Question: I keep running into this increasingly annoying nuance when using a RadMaskedTextBox wherein once the field gains focus, the cursor doesn't seem to position itself at the beginning of the field. Instead I get something like this;

Which would come from for example, the code below. Notice in the example the cursor starts 7 spaces from the beginning of the field. Which is exactly the number of #'s I have set in my Mask to allow numeric input of 7 characters as shown below.
'''
<telerik:RadMaskedTextBox
Value="{Binding Path=Parameters.Blah, Mode=TwoWay}"
MaskType="Standard"
Placeholder=""
Mask="#######"/>
'''
How can I get the cursor back to the beginning of the field when it receives focus while keeping my numeric input length? I have the suspicion I'm missing an inane detail here. Thanks in advance.
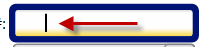
Answer: I'm not sure what you're asking for... but if you just want to get the cursor in the beginning of the radmaskedtextbox on focus (once you are focused, you can click wherever in the textbox to move the cursor) you should use this property:
'''
SelectionOnFocus="CaretToBeginning"
'''